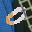
Label: 0